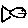
Label: fish